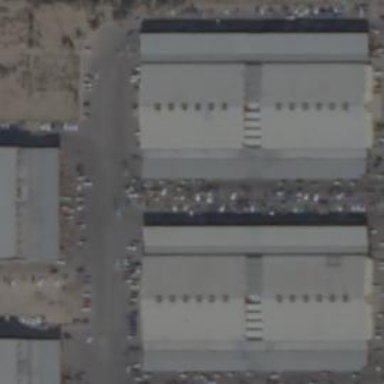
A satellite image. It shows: Commercial building.